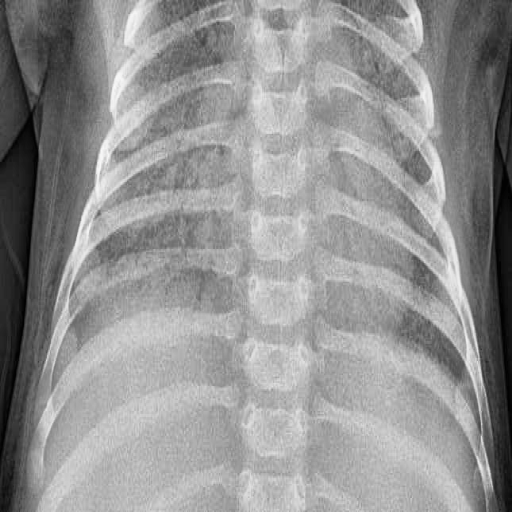
Finding: PNEUMONIA